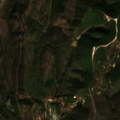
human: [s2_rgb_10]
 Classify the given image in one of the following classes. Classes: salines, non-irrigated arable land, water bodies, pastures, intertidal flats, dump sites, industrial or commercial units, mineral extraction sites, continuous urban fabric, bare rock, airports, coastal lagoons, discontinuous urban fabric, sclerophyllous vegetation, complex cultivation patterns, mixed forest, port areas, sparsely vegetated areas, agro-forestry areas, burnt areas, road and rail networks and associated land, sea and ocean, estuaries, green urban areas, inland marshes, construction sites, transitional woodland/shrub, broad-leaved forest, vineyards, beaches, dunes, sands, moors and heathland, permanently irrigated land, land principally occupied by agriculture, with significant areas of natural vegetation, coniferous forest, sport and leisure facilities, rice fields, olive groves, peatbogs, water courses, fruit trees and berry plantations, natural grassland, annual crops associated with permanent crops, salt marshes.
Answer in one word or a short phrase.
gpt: pastures, coniferous forest, sclerophyllous vegetation, transitional woodland/shrub